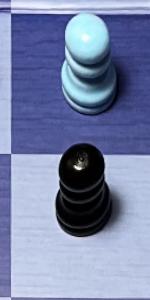
Label: Pawn_Black